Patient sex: M
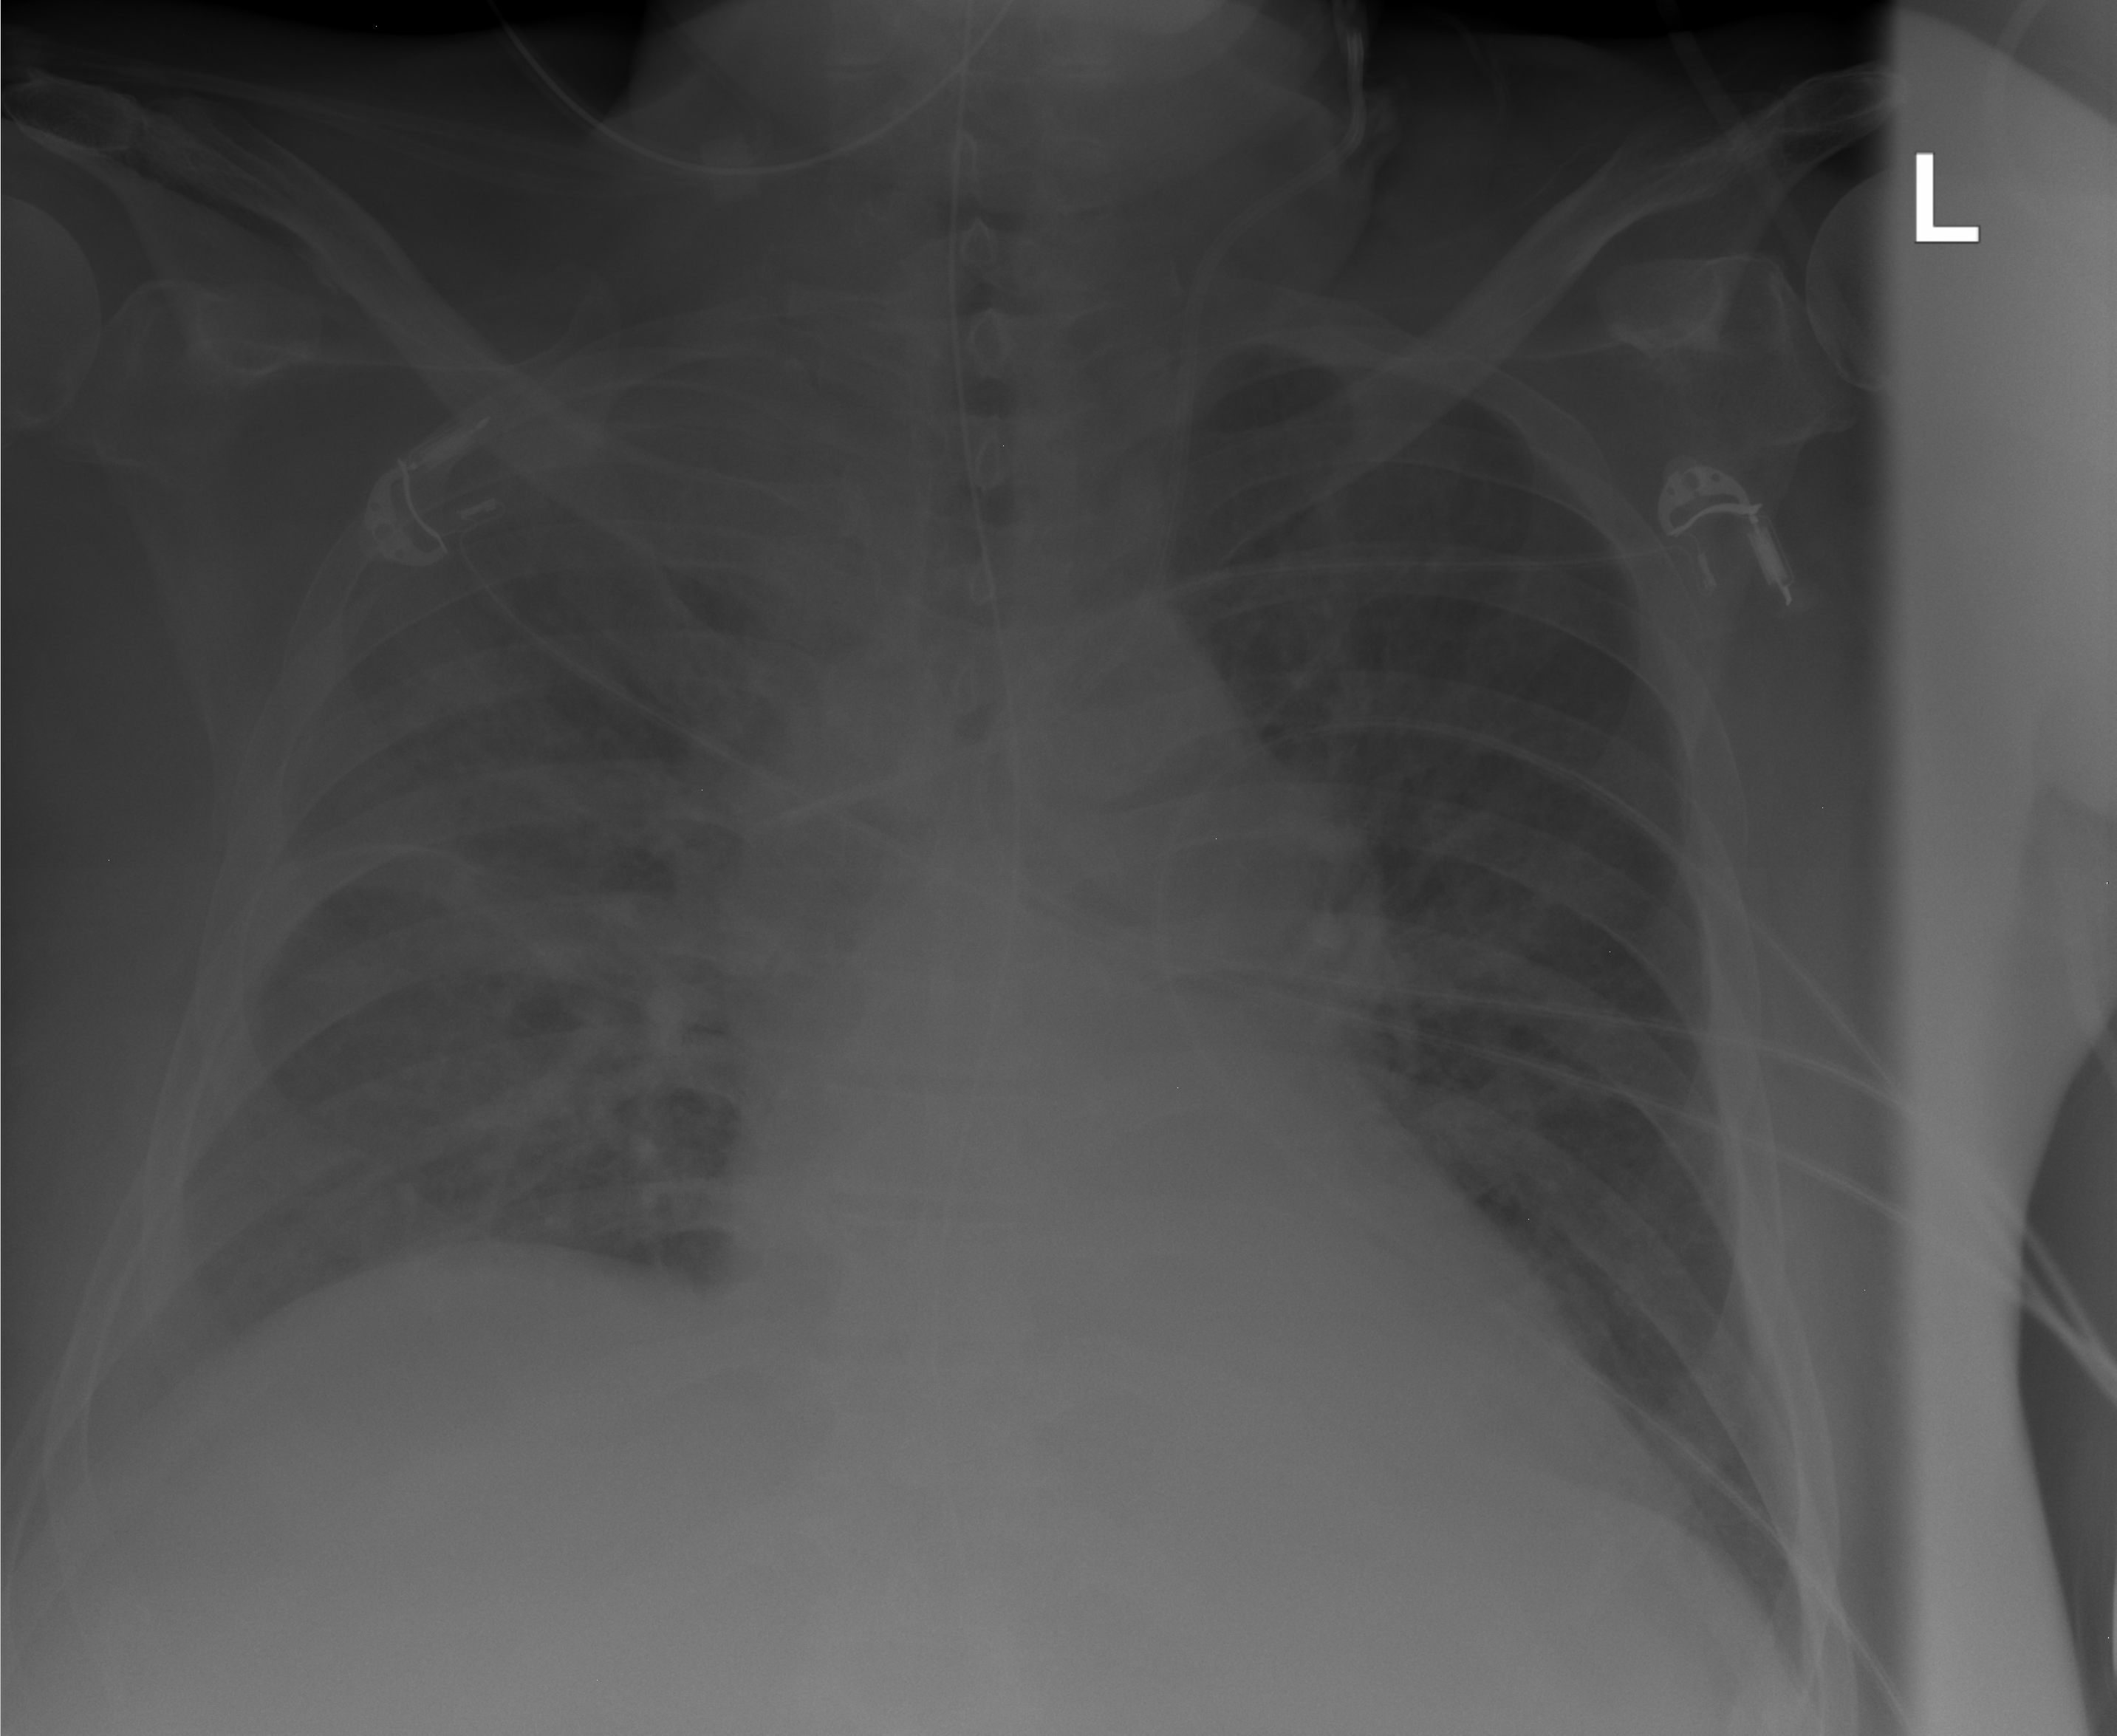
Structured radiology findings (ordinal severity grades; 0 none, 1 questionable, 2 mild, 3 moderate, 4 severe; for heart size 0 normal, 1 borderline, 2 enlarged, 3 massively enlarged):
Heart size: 2
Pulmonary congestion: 2
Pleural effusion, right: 2
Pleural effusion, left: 0
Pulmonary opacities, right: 0
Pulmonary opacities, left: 0
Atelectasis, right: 2
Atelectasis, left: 2